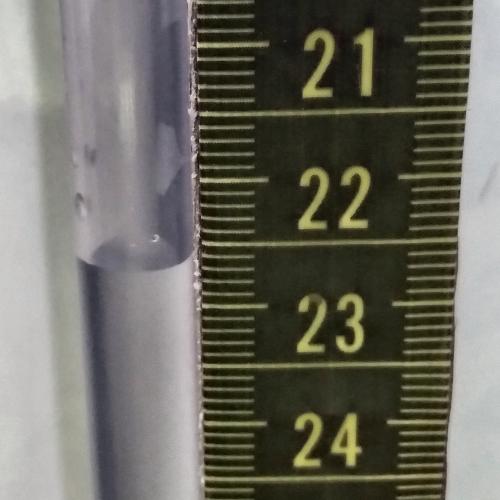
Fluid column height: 22.7 cm